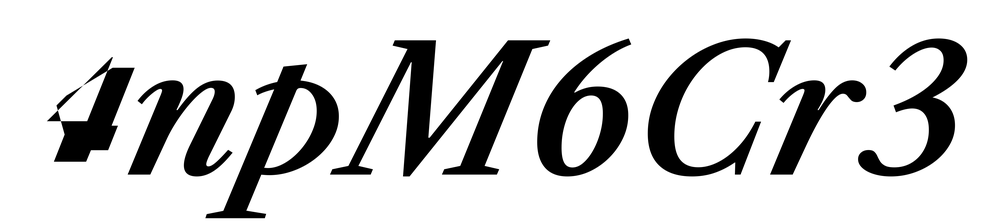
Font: LibreCaslonText-Italic_SemiBold_Italic